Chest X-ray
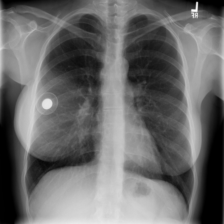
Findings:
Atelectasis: negative
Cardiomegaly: negative
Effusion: negative
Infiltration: negative
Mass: negative
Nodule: negative
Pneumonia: negative
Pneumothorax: negative
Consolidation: negative
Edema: negative
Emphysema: negative
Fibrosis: negative
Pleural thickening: negative
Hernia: negative